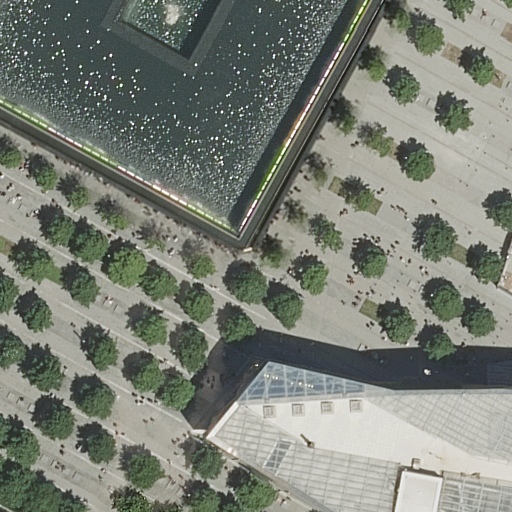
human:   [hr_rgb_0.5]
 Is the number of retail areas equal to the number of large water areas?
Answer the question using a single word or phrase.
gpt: yes

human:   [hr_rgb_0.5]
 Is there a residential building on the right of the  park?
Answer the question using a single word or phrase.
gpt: no

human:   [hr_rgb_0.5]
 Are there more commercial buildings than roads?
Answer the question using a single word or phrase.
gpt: no

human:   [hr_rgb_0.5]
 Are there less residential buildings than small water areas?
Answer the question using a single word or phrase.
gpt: no

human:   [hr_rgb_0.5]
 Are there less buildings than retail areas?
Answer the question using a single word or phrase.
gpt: no

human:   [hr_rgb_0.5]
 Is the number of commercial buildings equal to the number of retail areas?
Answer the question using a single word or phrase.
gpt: no

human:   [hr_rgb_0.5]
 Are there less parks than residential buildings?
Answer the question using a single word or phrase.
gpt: no

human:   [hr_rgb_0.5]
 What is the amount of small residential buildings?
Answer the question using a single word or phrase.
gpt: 0

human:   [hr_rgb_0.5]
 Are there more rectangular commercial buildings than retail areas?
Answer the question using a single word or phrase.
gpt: no

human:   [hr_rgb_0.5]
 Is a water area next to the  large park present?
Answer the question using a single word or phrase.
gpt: yes

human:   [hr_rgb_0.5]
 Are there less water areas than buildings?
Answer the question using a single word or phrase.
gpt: no

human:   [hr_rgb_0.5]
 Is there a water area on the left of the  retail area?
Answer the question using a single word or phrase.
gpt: no

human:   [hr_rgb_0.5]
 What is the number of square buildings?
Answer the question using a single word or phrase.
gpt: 0

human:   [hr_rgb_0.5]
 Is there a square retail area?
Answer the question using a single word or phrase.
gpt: no

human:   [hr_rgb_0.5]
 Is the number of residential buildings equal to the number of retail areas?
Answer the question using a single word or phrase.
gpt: no

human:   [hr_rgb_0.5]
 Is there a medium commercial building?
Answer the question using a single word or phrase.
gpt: no

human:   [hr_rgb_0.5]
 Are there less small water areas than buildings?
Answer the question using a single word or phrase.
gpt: yes

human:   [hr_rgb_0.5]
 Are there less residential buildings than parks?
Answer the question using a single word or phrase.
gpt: yes

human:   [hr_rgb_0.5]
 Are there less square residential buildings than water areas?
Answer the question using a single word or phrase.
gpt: yes

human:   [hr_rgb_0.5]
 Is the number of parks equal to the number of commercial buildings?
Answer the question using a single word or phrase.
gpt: no

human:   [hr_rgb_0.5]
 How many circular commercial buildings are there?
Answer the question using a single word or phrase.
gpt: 0

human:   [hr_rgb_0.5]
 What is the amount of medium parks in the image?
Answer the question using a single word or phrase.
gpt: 0

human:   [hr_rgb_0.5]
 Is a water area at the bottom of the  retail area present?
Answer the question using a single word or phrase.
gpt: no

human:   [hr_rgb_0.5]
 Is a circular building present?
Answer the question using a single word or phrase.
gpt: no

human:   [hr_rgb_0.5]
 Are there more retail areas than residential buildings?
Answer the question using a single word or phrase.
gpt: yes

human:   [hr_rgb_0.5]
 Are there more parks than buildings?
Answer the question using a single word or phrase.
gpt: no

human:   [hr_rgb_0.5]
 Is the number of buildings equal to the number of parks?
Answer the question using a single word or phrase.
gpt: yes

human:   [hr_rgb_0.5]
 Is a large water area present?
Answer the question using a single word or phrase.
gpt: yes

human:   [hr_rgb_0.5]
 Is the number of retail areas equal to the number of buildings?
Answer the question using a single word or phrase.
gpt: yes

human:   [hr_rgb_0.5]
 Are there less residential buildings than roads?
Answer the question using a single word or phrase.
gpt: no

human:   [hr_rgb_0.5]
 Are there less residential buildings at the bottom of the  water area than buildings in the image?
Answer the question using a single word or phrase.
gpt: yes

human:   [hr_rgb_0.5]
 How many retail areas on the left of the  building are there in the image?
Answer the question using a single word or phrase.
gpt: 1

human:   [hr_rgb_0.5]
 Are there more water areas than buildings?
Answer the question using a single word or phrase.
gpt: no

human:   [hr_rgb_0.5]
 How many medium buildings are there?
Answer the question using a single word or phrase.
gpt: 1

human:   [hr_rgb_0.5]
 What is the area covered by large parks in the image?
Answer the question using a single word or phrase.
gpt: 4989m2

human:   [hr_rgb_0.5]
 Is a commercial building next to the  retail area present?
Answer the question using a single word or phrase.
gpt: no